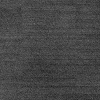
Atmospheric dust classification: dusty